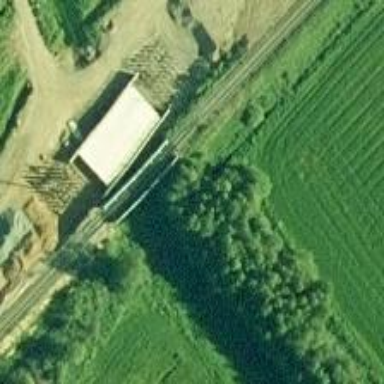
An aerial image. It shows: Abandoned railway bridge with continuous contact lines for electrification.